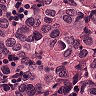
Metastatic tissue present: yes